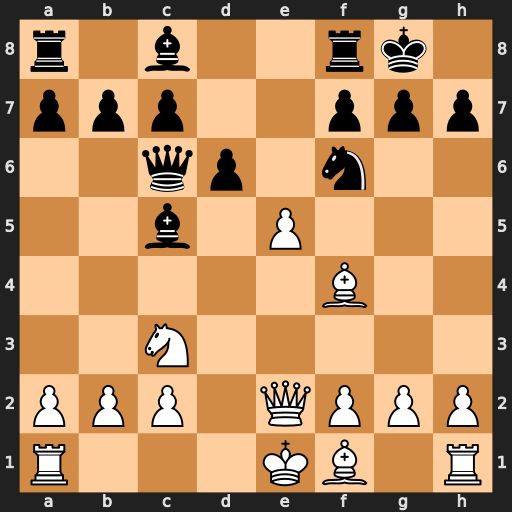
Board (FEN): r1b2rk1/ppp2ppp/2qp1n2/2b1P3/5B2/2N5/PPP1QPPP/R3KB1R
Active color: w
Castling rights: KQ
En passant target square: -
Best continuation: exf6 Re8 Be3